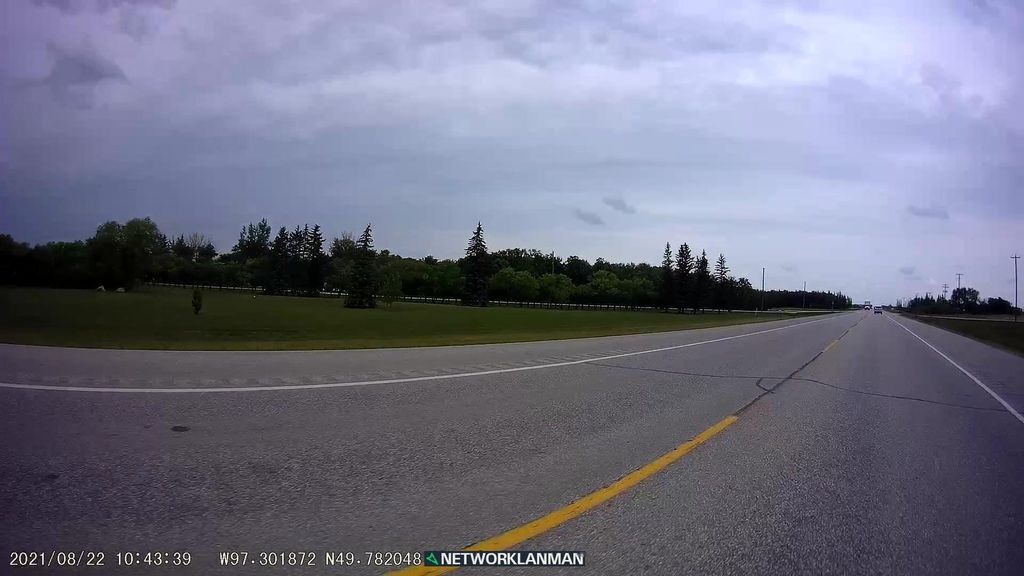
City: winnipeg